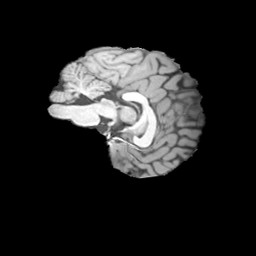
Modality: T1w
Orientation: sagittal
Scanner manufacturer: siemens
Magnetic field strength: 3 T
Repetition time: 2 s
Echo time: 0.0024 s